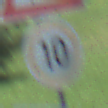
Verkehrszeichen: Geschwindigkeit10
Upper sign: SeitenwindVonLinks
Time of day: Midday
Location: Outdoor (Nature)
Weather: Clear
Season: Summer
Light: Natural